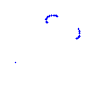
Particle: proton